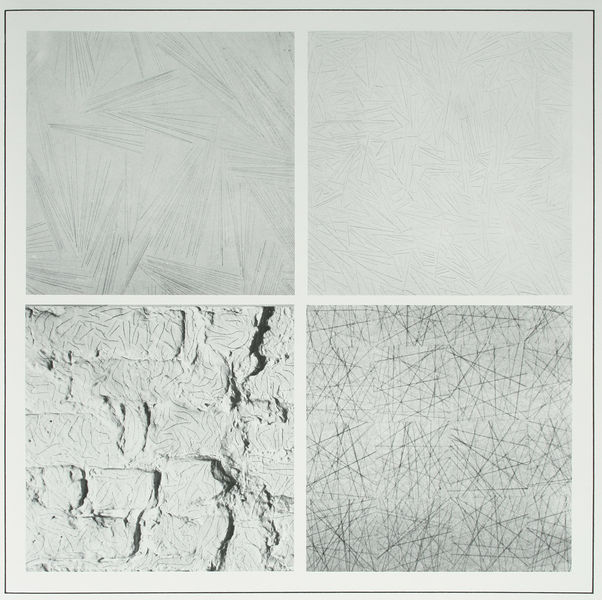
Titel: Different Lines (touching/not touching)
Künstler: Sol Lewitt
Schlagwörter: schatten, grau, licht, schwarz, weiss, relief, moderne, abstrakt, mauer, monochrom, linien, striche, foto, vier, schraffur, graphisch, quadrate, struktur, lewitt, quadrat, viertel, kreuzschraffur, strukturen, sol, linienbündel